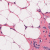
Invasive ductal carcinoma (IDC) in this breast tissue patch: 1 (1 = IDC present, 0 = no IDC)